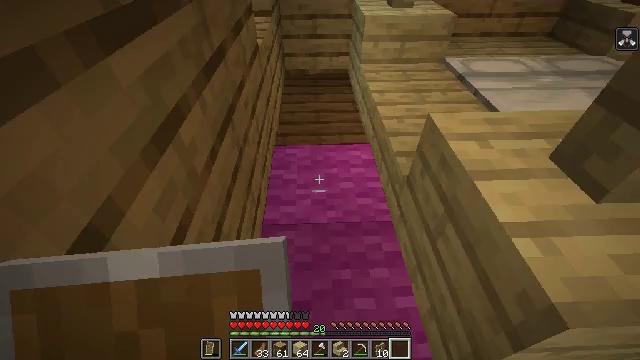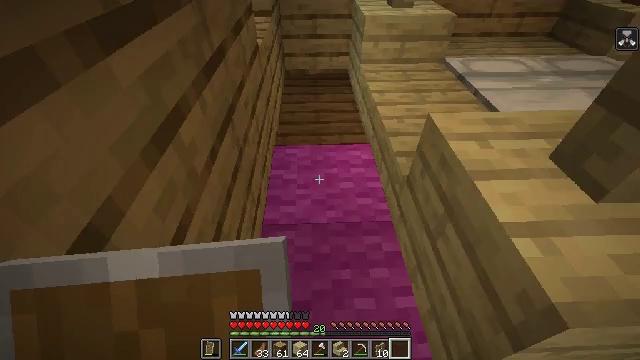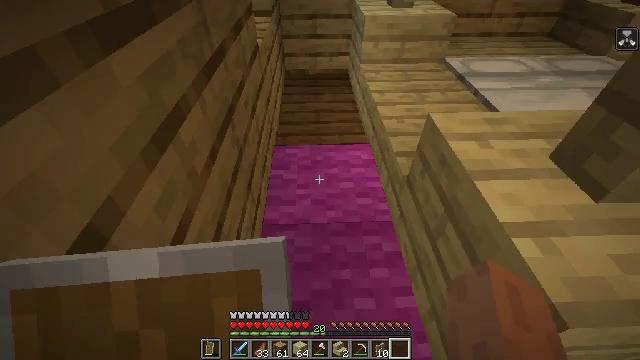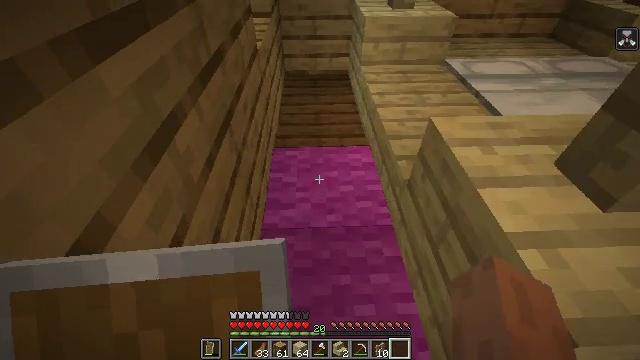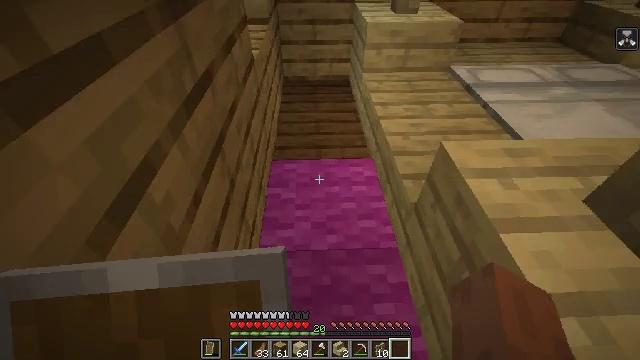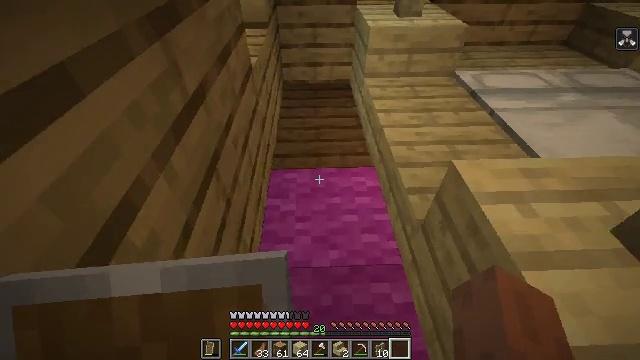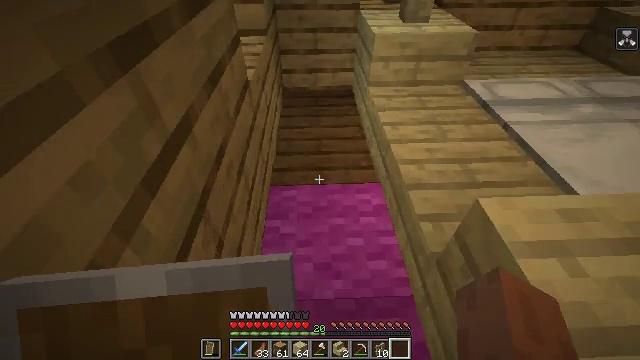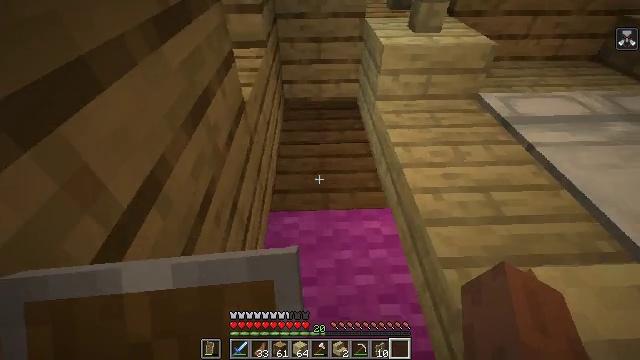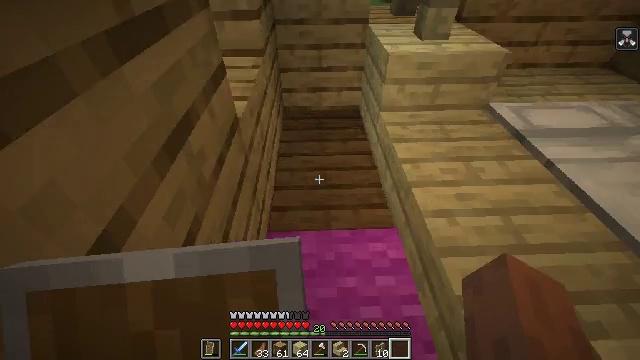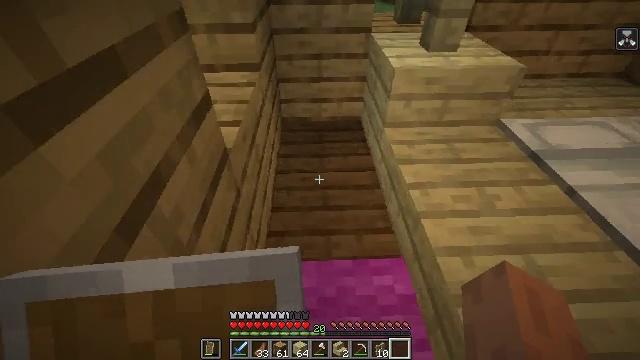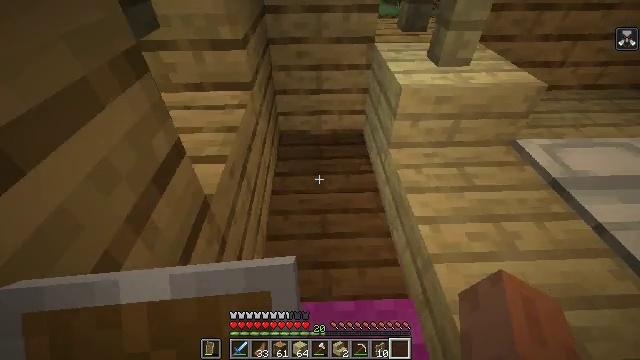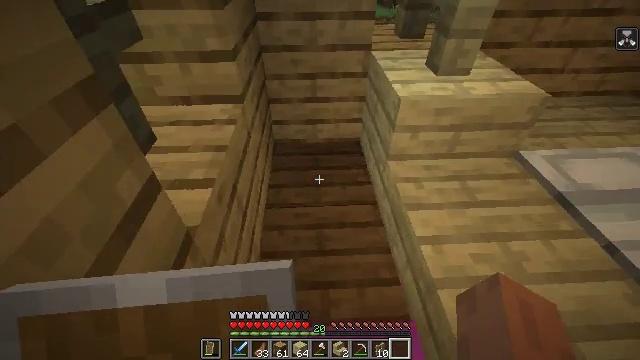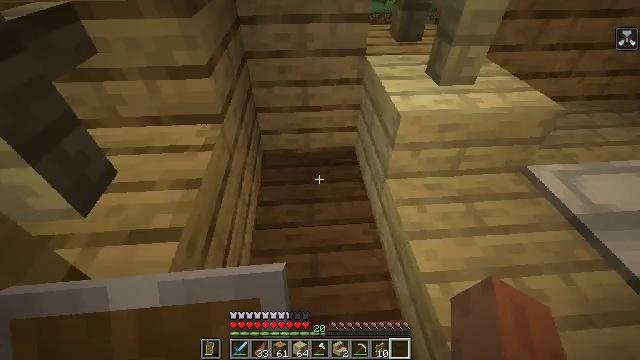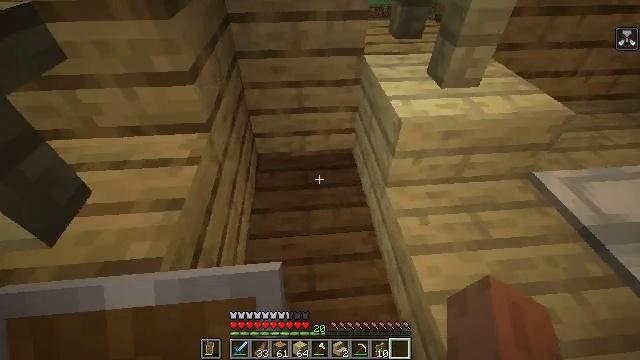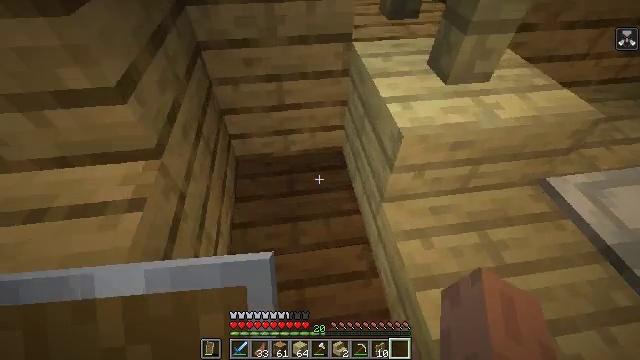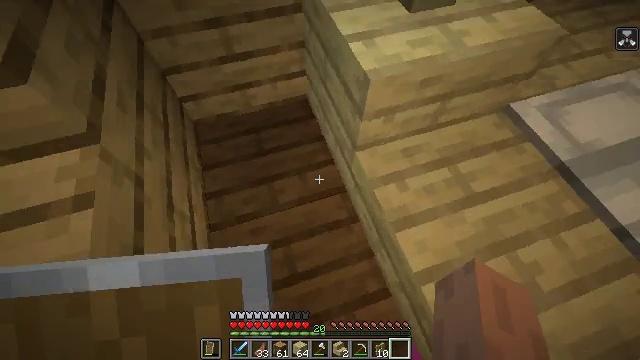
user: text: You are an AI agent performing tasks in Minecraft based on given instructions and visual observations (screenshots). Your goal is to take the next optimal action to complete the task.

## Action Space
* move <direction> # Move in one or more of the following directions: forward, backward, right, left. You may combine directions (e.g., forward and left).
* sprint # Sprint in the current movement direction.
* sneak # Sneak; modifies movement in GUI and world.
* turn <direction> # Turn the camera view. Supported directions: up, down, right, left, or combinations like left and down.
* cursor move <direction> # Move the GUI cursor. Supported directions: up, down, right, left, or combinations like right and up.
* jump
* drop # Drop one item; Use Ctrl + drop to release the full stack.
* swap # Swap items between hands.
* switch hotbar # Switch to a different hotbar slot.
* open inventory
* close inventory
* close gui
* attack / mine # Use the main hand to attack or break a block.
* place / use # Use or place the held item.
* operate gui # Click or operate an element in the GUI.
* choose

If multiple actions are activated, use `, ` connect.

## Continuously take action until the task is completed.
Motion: motion action
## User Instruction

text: Craft the light gray carpet with light gray wool.
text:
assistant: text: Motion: no_op
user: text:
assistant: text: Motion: no_op
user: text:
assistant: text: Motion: move forward
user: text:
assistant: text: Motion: move forward
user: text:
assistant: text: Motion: move forward
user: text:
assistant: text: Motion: move forward
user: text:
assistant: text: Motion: move forward
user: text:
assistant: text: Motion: move forward
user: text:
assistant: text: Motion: move forward
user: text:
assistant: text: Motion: move forward
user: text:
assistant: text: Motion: move forward
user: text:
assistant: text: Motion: move forward, turn right
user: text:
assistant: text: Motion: move forward, turn down
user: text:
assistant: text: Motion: move forward, turn right and down
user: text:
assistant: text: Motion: move forward, turn right and down
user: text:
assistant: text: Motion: move forward and move left, turn right and down
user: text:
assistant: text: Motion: move forward and move left, turn right and down
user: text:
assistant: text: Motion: move forward and move left, turn right and down
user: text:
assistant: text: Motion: move forward and move left, turn right
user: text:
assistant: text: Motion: move forward and move left, turn right and up
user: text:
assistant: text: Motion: move forward and move left, turn right and up
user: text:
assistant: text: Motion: move forward and move left, turn right and up
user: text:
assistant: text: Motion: move forward, turn right and up
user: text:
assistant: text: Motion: move forward and move right, turn right and up
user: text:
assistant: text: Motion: move forward and move right, turn right and up
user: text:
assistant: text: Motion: move forward and move right, turn right and up
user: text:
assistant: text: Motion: move forward and move right, turn left and up
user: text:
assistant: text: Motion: move forward and move right, turn left and up
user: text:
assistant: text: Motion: move forward and move right, turn left and up
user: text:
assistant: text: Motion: move forward and move right